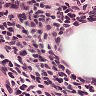
Metastatic tissue present: no